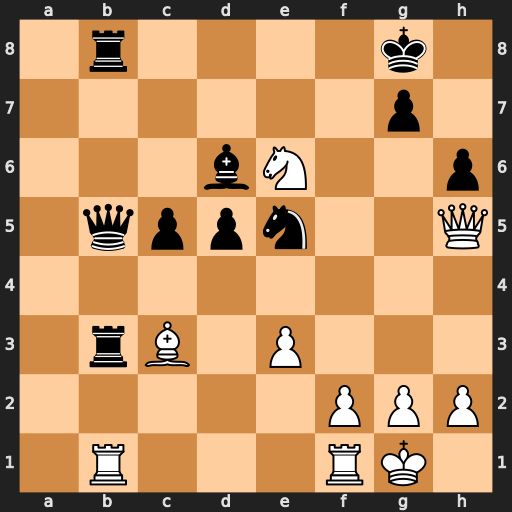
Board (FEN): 1r4k1/6p1/3bN2p/1qppn2Q/8/1rB1P3/5PPP/1R3RK1
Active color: w
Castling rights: -
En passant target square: -
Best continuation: Rxb3 Qxb3 Bxe5